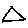
Label: triangle